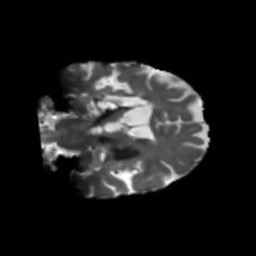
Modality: T2w
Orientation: coronal
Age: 75
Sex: female
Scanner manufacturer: siemens
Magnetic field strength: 3 T
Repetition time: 5.25 s
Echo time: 0.08 s